Interaction volume radius: 5 \u00c5
Interaction volume height: 30 \u00c5
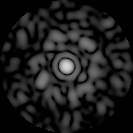
Disorder parameter: 0.8127